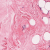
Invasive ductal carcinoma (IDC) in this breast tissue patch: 0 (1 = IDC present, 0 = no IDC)